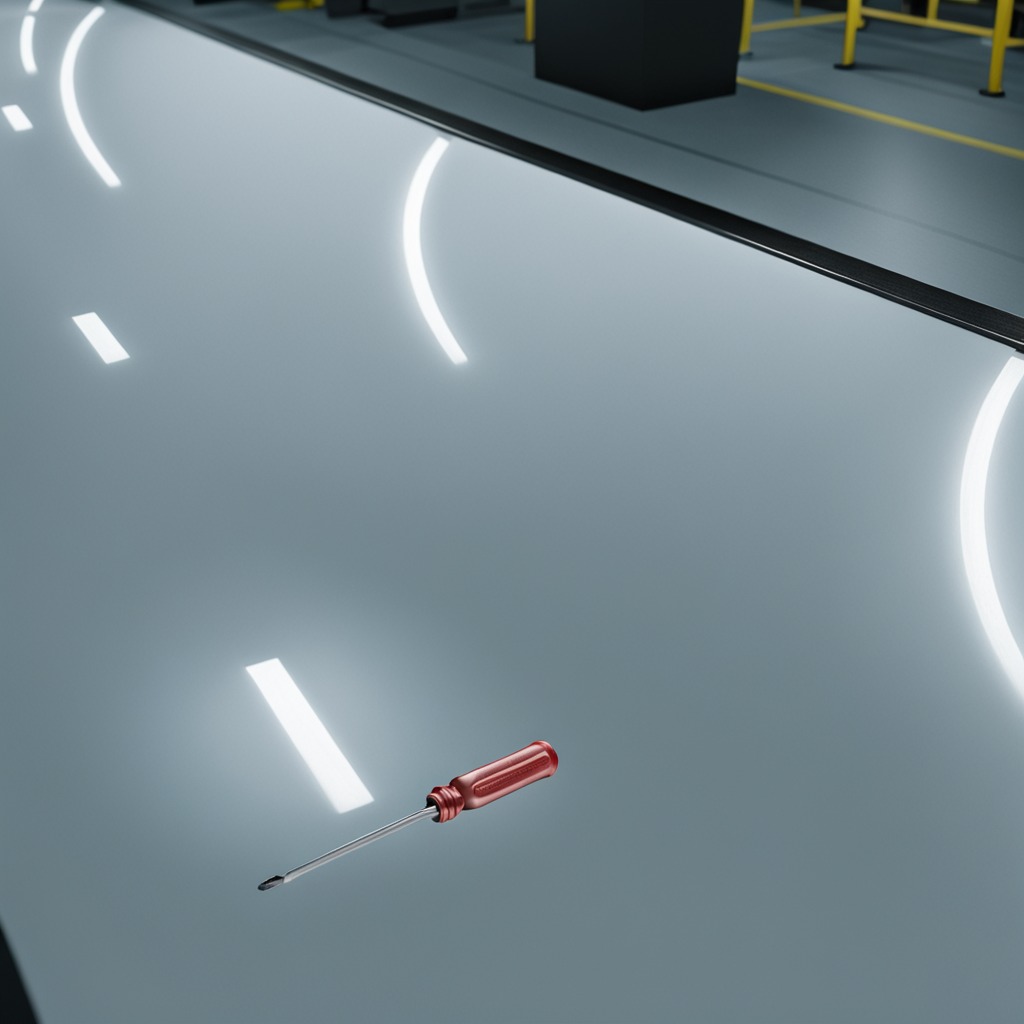
A screwdriver lies on the table.